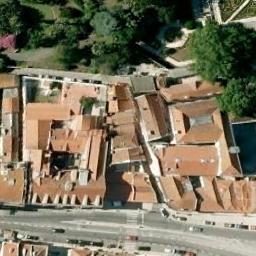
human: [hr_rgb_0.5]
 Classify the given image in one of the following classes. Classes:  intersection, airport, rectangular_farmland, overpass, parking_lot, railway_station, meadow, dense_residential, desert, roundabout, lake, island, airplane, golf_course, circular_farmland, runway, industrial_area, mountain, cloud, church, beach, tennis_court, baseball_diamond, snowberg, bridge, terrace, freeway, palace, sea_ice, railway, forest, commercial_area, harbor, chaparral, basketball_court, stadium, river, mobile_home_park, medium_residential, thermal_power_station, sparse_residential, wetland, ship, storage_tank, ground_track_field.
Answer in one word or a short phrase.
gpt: palace